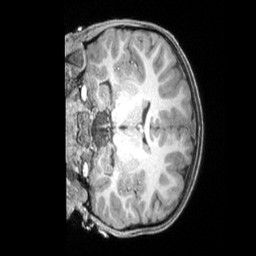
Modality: T1w
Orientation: coronal
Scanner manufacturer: siemens
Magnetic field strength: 3 T
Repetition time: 2.4 s
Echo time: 0.00224 s